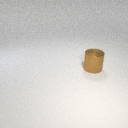
large brown metal cylinder